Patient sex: F
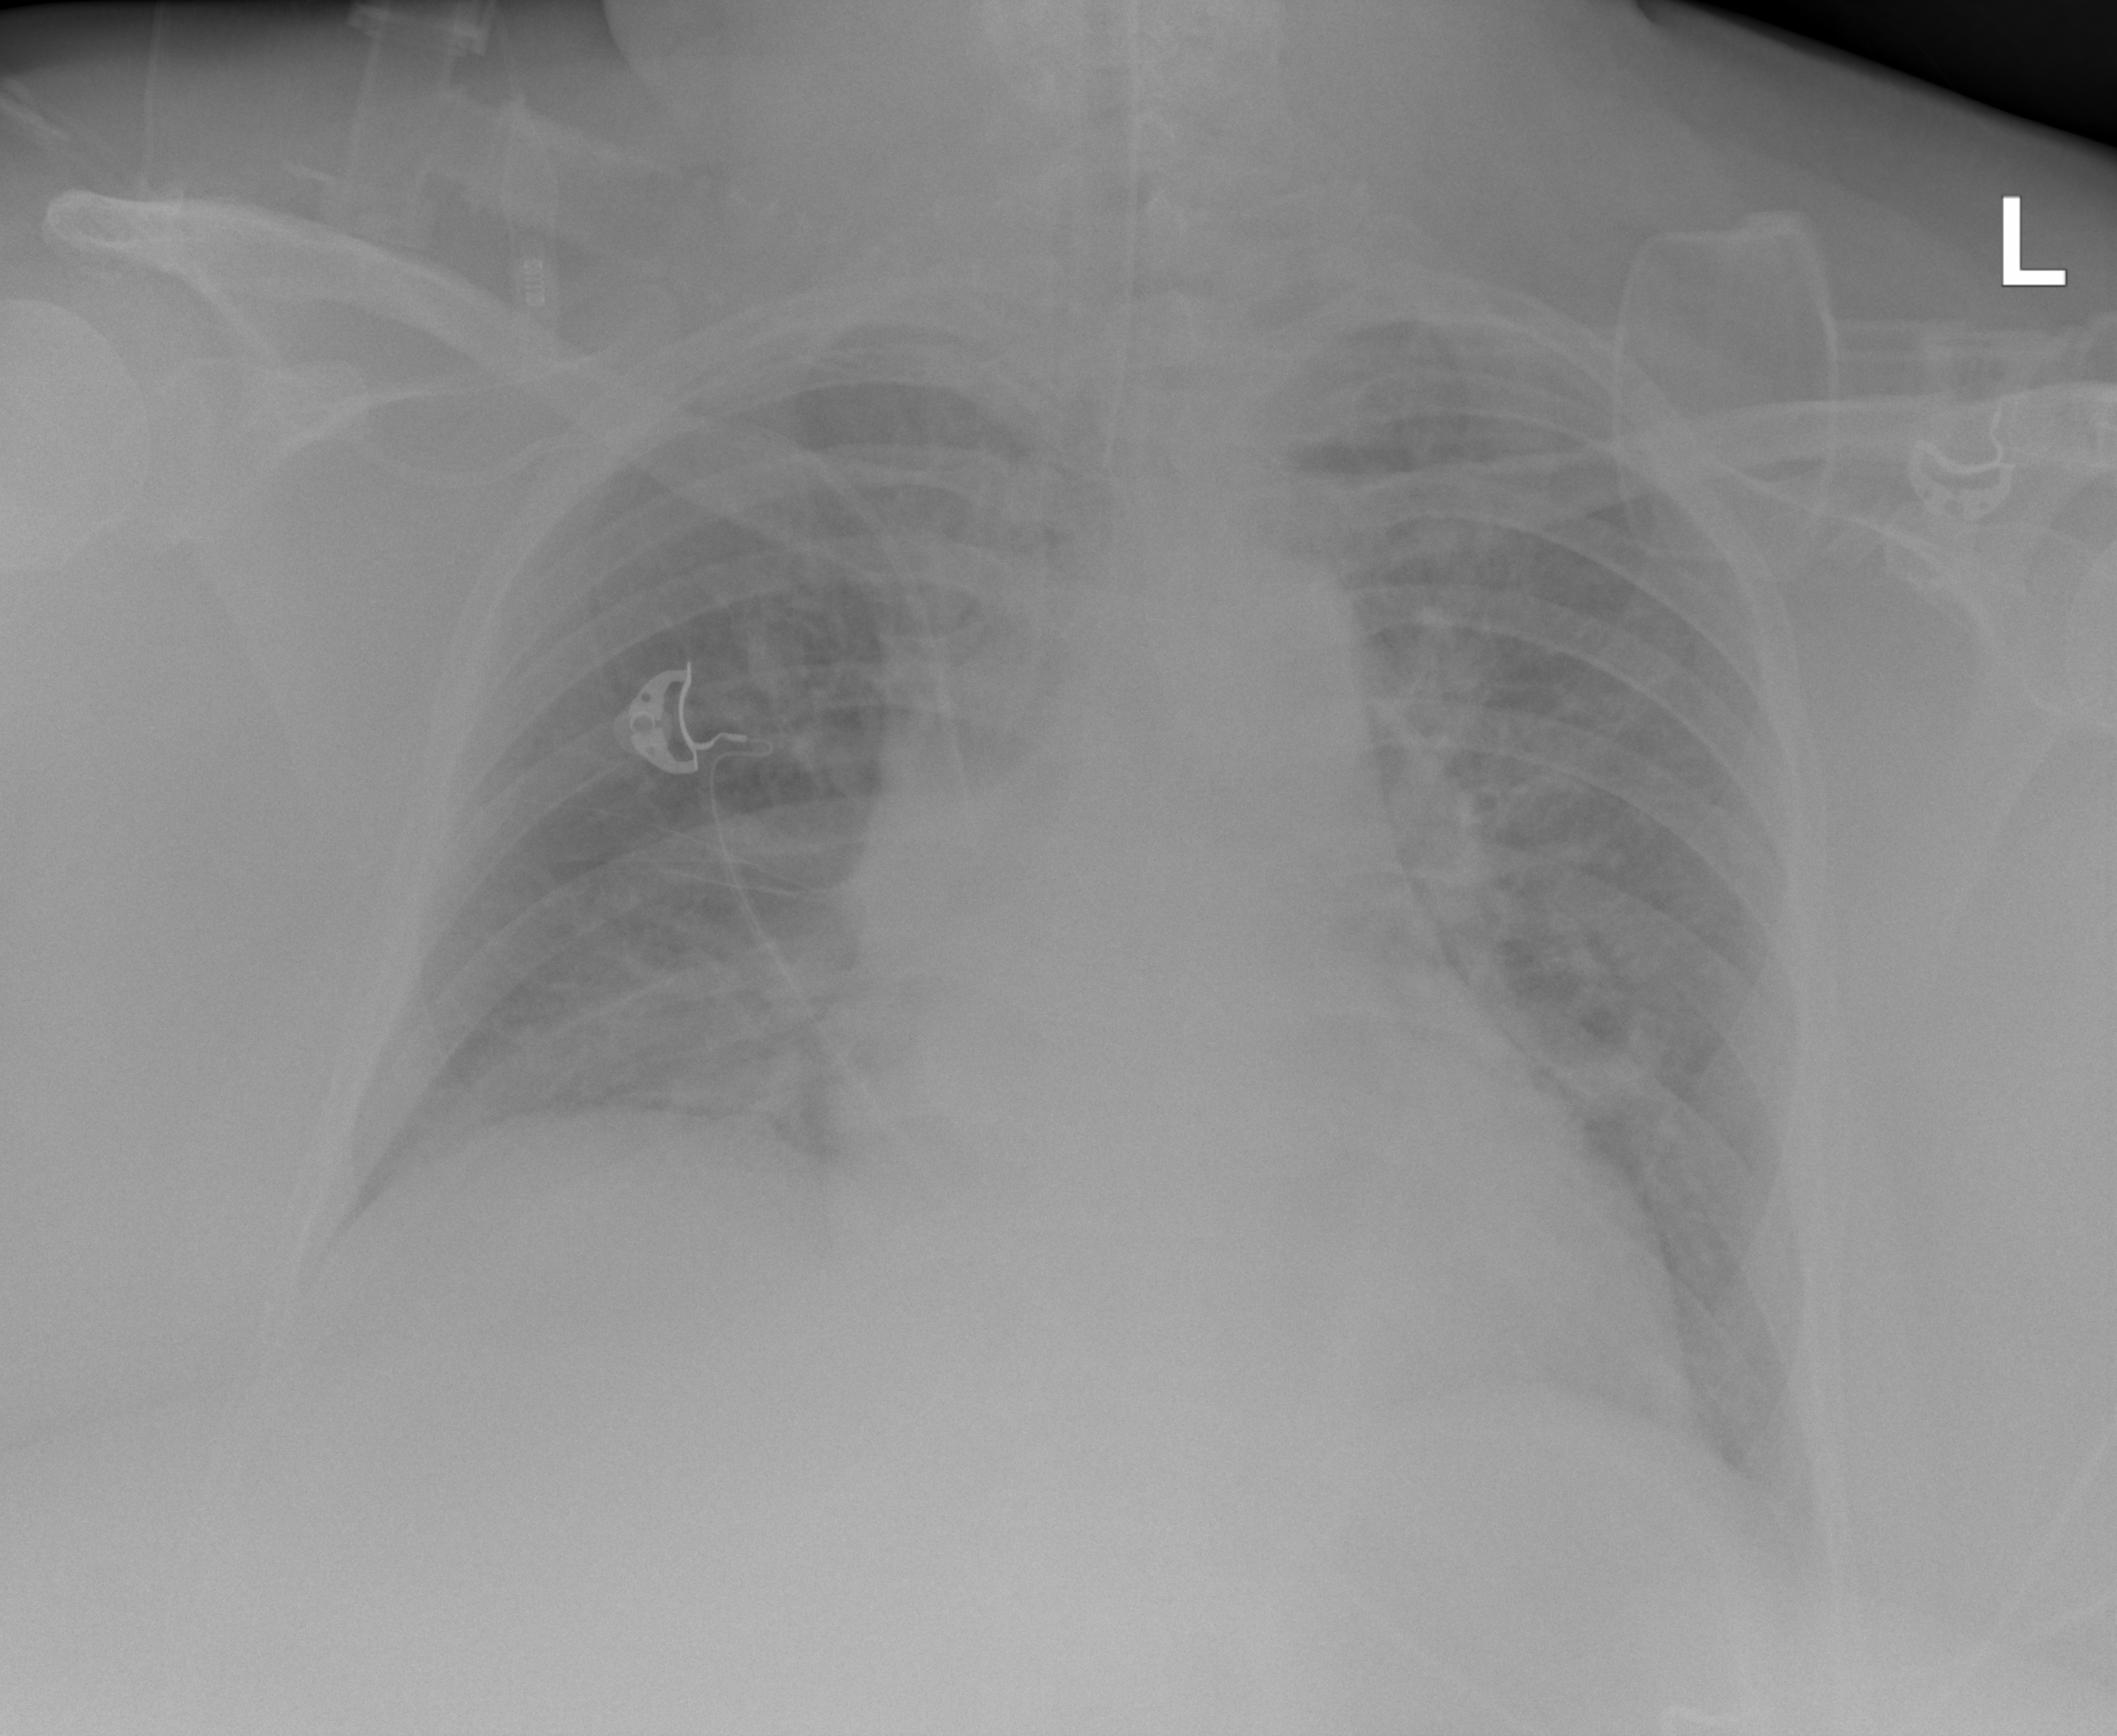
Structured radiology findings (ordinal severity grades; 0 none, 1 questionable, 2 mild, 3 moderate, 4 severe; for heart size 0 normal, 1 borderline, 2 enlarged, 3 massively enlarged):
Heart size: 1
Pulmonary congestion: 2
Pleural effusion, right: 0
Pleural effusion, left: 0
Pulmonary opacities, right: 2
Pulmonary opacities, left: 0
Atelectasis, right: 2
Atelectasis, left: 2